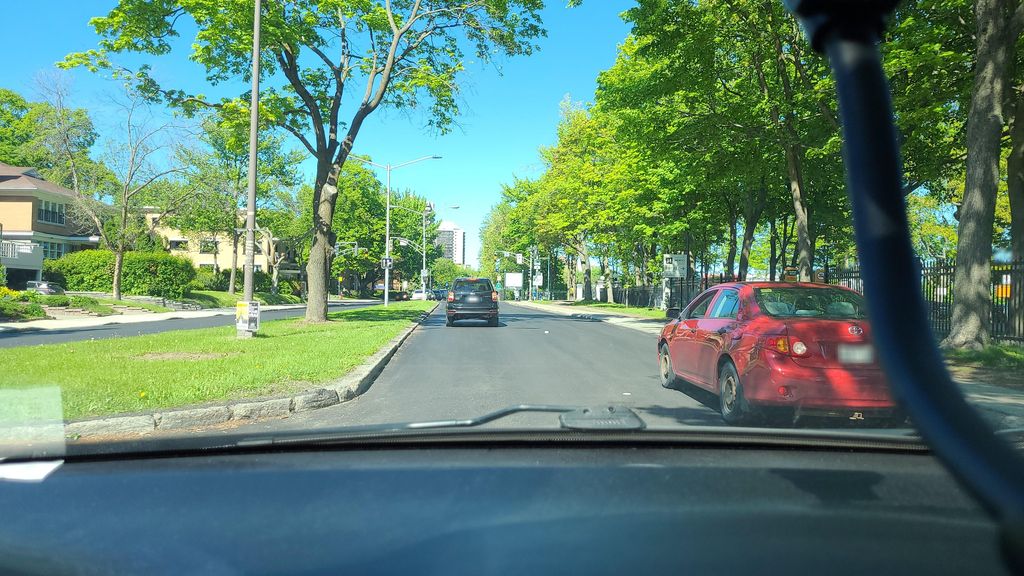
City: quebec_city